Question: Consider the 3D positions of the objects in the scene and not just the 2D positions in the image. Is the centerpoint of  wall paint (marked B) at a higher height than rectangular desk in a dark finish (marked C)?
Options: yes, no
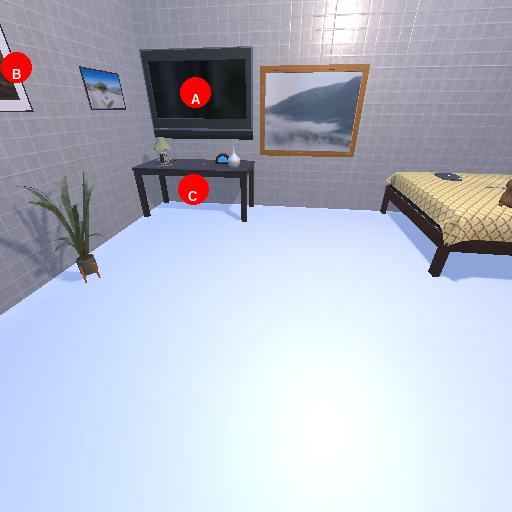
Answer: yes